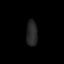
Tissue: skin
Cell type: Others
Senescence score: 0.733
Nuclear area (px): 280
Mean DAPI intensity: 38.861